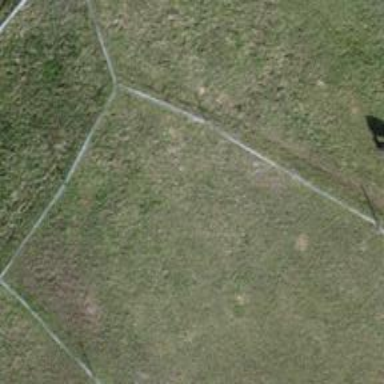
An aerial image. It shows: Fence.